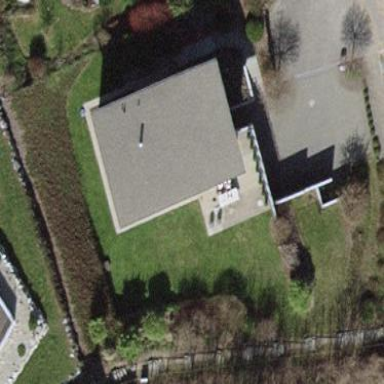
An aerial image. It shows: Detached building with skillion roof shape.